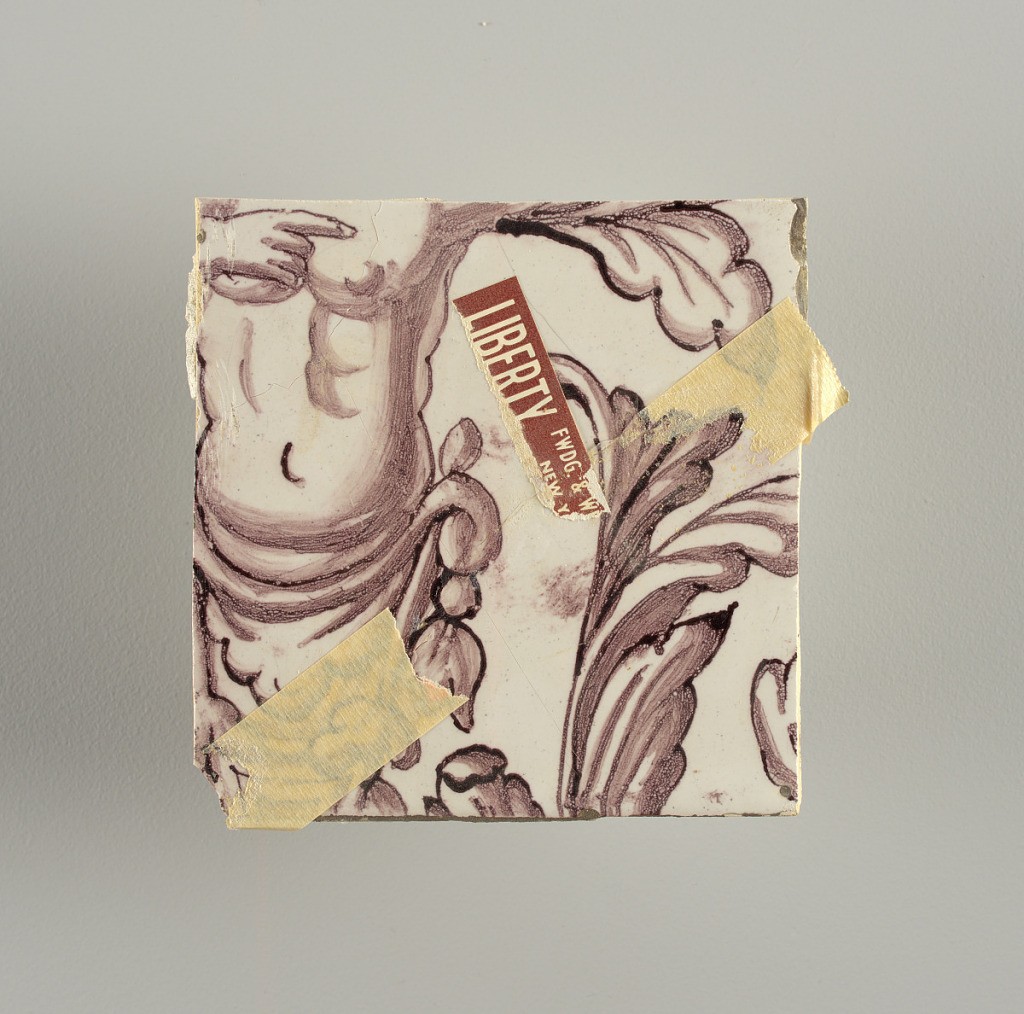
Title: Wall facing
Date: ca. 1725
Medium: Tin-glazed earthenware, underglaze
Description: Horizontal rectangle.  Thirty-seven tiles wide and twenty-one high with opening for door or window nineteen and one-half tiles high and twelve wide.  To left and right of opening, centered canopy above. Left, woman representing Hope, right, a sculputure urn.  Centered above opening, a mascaron.  Arabesque design of foliage.